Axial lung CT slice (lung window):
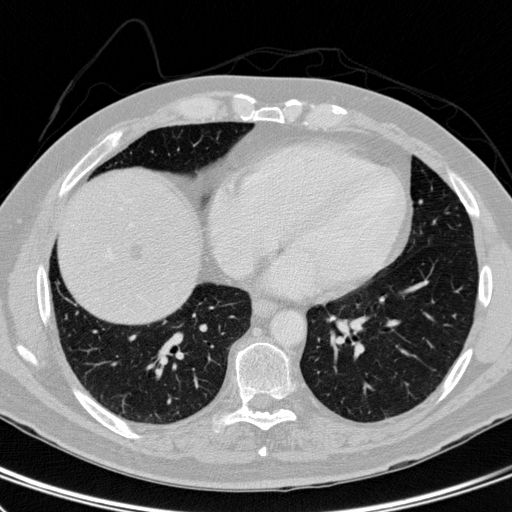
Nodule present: no